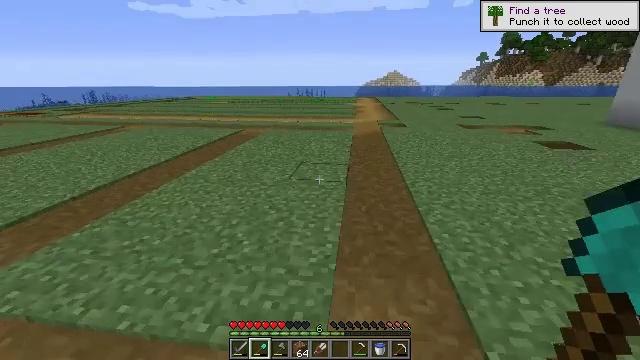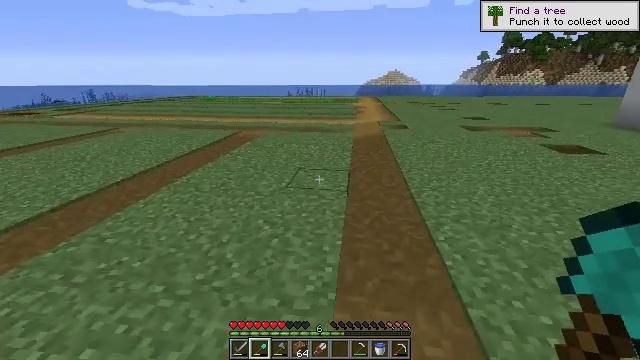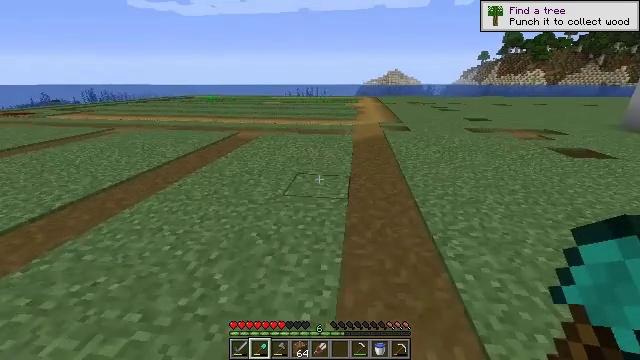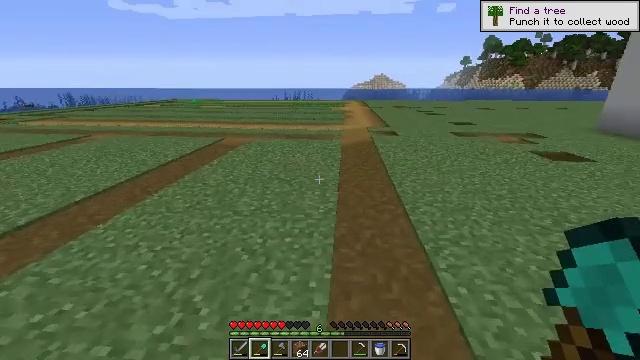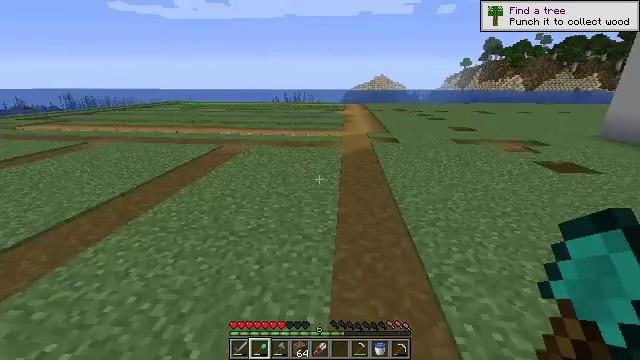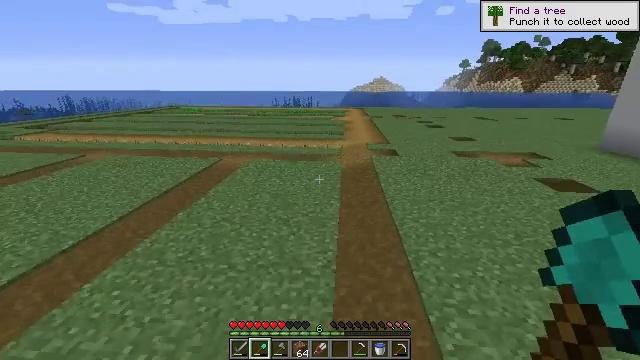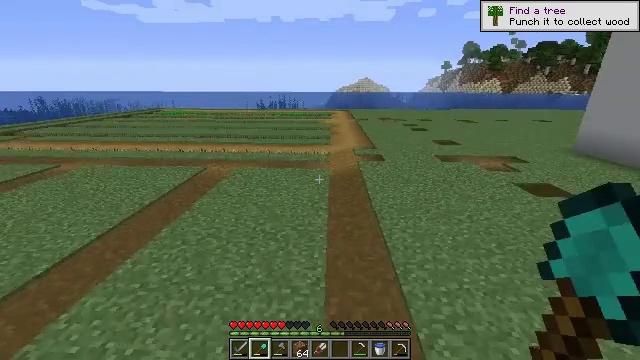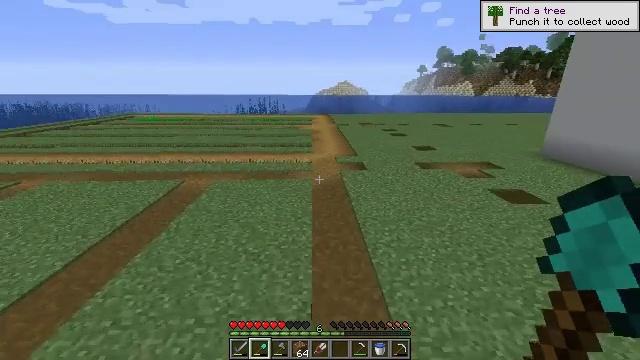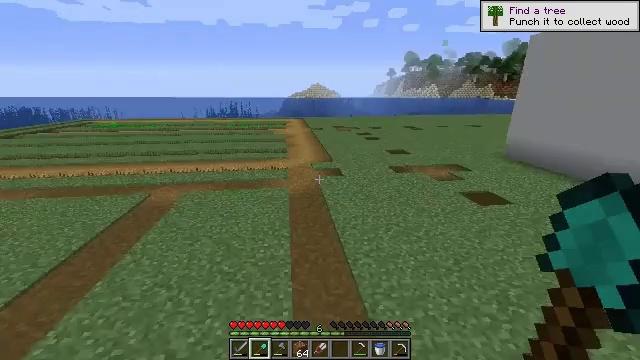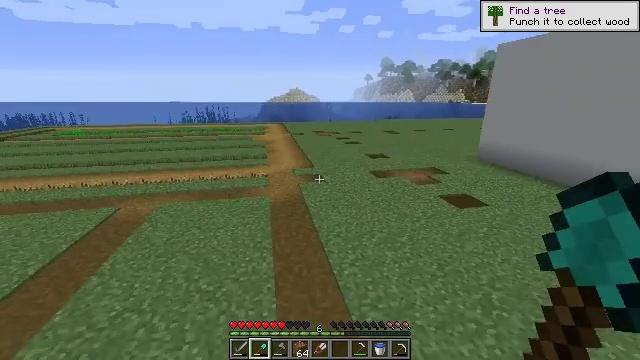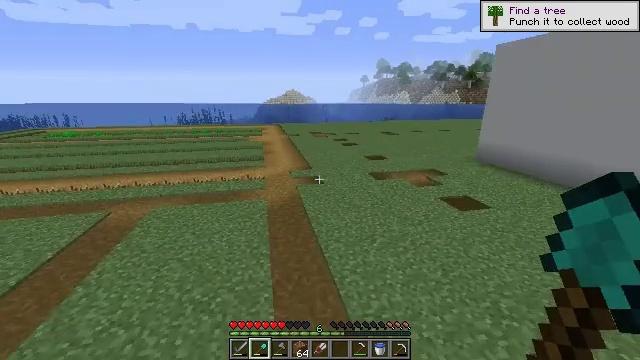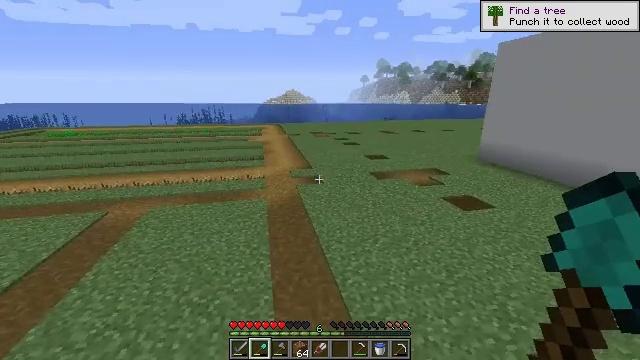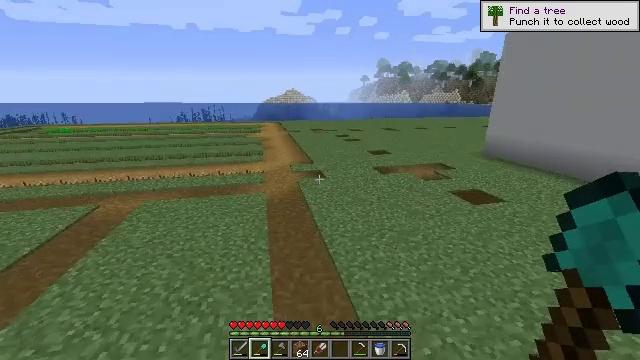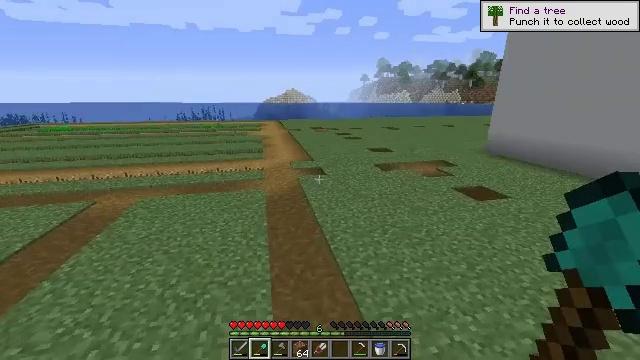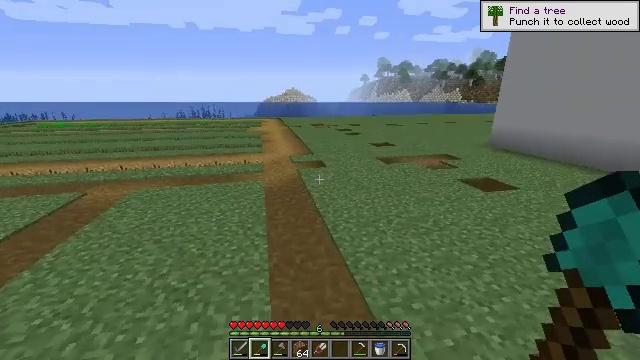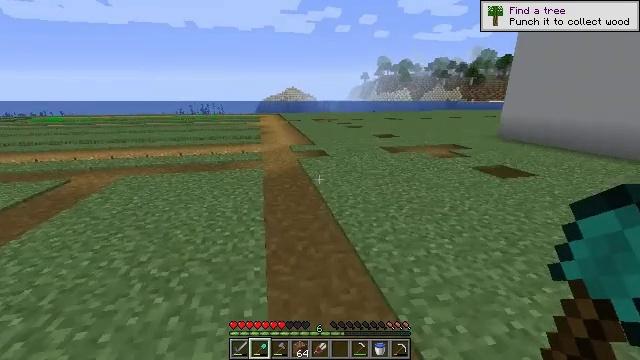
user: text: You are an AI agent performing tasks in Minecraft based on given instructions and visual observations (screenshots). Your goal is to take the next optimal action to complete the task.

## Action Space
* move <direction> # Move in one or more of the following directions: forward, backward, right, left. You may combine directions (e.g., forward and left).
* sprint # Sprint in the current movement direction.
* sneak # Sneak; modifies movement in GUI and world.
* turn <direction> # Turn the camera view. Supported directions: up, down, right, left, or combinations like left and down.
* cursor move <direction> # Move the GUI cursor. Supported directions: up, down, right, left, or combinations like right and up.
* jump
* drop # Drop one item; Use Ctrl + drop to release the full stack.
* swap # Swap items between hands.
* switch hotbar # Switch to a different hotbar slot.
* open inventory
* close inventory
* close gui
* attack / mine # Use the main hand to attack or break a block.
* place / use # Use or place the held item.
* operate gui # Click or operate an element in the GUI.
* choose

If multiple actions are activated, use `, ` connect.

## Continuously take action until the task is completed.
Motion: motion action
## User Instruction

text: Break the dark oak log in the forest.
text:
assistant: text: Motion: move forward
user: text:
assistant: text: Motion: move forward
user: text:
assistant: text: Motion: move forward, turn right
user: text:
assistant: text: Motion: move forward, jump
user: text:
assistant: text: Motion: move forward, jump
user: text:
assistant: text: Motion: move forward, turn right, jump
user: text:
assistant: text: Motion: move forward, turn right, jump
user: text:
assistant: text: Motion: move forward, turn right, jump
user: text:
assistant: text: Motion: move forward, turn right, jump
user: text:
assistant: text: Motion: move forward, jump
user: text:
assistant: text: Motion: move forward
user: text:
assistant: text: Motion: move forward
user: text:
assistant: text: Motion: move forward
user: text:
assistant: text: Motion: move forward
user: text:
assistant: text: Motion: move forward
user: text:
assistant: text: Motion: move forward
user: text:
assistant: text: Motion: move forward
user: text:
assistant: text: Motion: move forward
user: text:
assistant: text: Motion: move forward
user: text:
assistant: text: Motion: move forward
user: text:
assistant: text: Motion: move forward
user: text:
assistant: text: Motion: move forward
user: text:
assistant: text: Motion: move forward
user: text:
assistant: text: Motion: move forward
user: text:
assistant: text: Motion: move forward
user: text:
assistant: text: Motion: move forward
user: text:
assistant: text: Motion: move forward
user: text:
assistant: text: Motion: move forward
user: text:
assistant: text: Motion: move forward
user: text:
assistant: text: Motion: move forward